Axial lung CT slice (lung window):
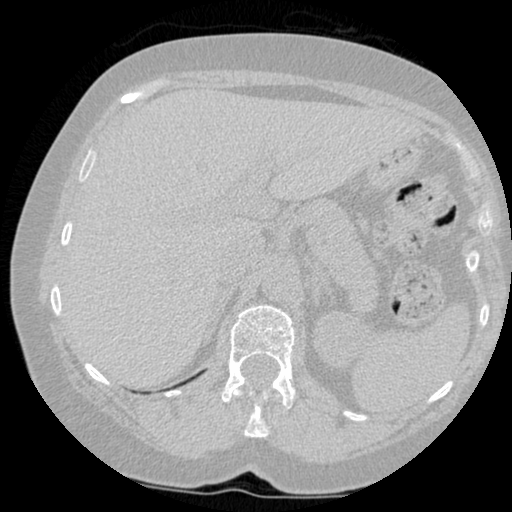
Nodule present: no